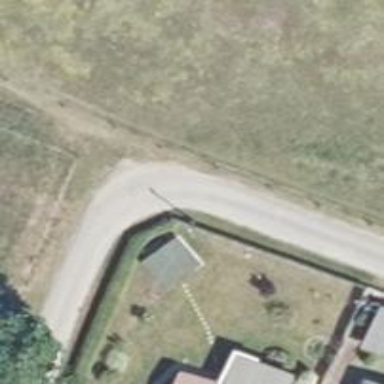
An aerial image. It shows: Residential road.